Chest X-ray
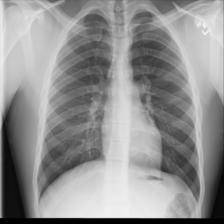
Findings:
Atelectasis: negative
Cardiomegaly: negative
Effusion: negative
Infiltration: negative
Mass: negative
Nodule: negative
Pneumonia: negative
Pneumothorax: negative
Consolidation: negative
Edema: negative
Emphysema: negative
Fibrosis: negative
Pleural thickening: negative
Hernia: negative